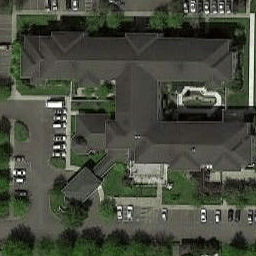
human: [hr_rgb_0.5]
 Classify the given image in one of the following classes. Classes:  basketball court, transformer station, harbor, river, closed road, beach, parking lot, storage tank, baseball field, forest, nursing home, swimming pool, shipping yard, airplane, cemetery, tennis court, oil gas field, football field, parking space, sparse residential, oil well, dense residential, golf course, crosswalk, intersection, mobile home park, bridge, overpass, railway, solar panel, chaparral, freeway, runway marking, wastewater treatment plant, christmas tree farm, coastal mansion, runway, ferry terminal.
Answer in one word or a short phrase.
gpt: nursing home